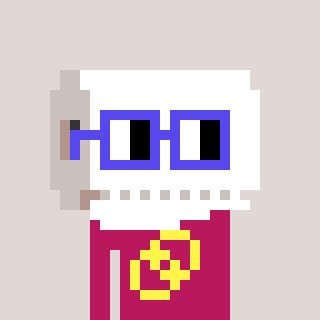
a pixel art character with square blue glasses, a toiletpaper-full-shaped head and a darkpink-colored body on a warm background